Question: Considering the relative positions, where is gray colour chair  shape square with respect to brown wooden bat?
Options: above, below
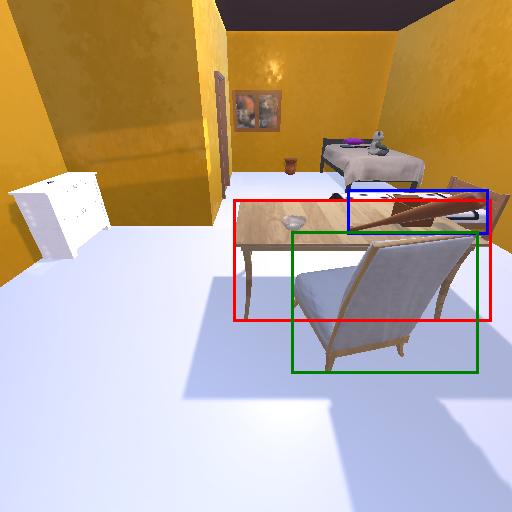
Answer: above